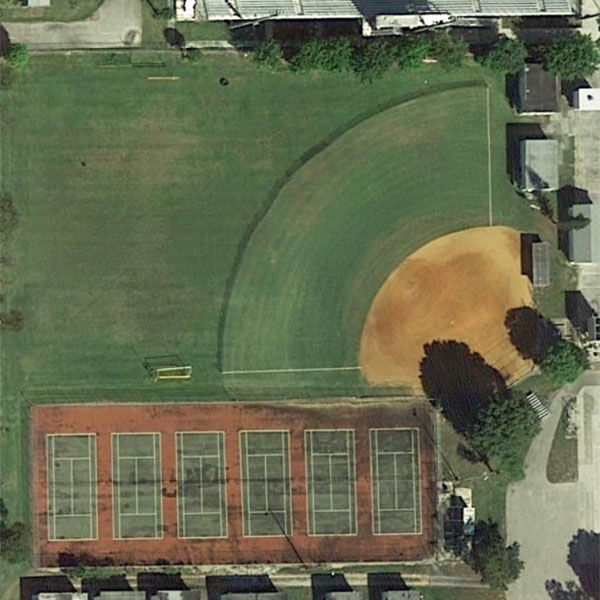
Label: BaseballField